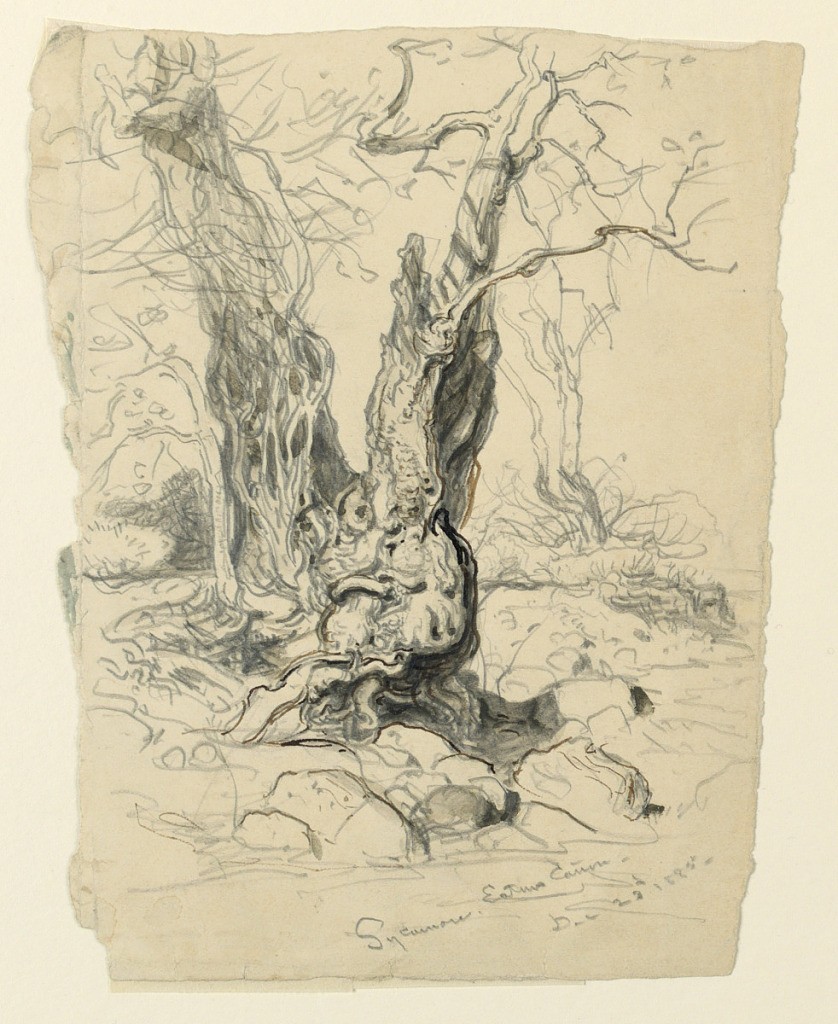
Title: Study of Sycamore
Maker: Samuel Colman, American, 1832–1920
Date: December 23, 1885
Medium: Pen and brown ink, graphite, brush and watercolor on paper
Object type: Drawing
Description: A double flanked sycamore growing on stony ground. Another tree is shown in the right middle distance.